Interaction volume radius: 5 \u00c5
Interaction volume height: 25 \u00c5
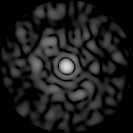
Disorder parameter: 0.8173